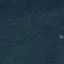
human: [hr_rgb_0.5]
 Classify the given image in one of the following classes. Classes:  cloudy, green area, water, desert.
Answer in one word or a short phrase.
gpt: green area